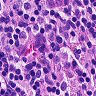
Metastatic tissue present: no